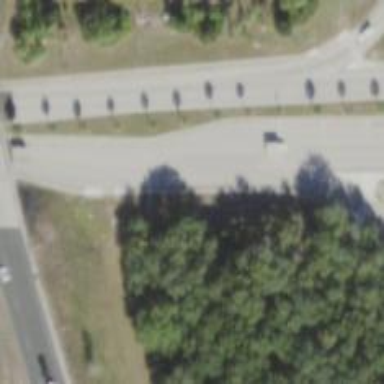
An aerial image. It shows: Primary road with asphalt surface.